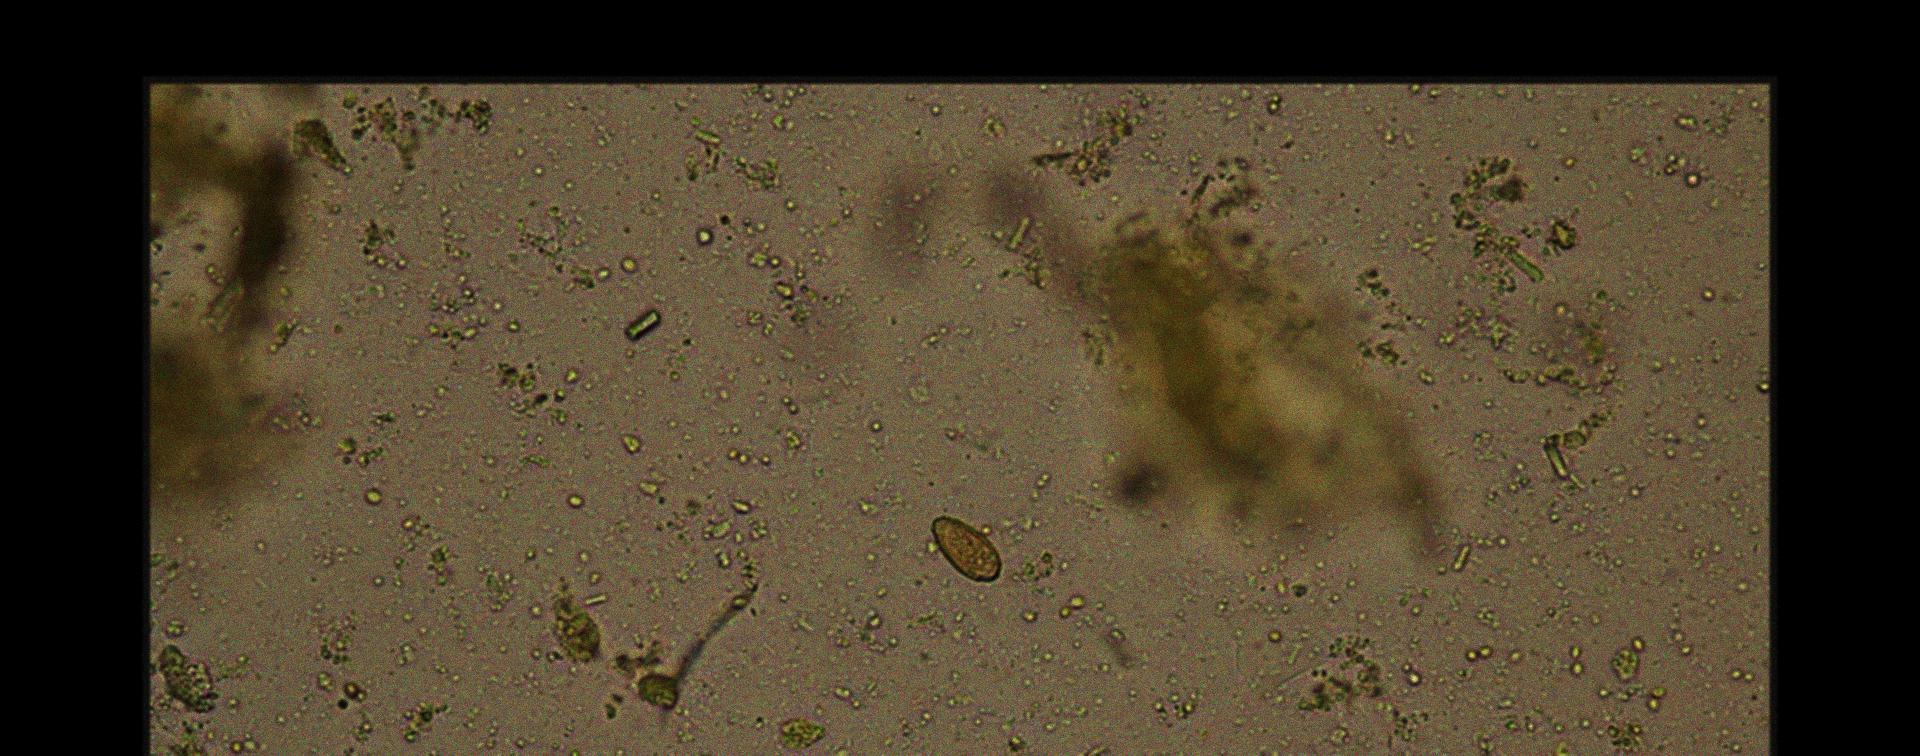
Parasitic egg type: Opisthorchis viverrine